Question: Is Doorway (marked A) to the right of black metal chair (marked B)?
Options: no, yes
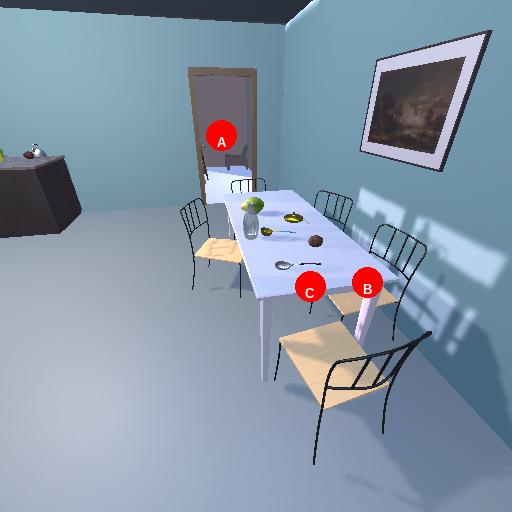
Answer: no